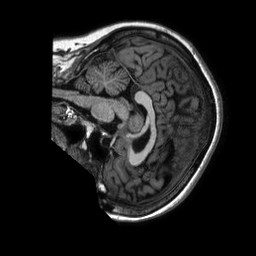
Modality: T1w
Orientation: sagittal
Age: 41
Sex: female
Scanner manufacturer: philips
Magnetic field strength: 1.5 T
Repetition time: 0.008306 s
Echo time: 0.003812 s